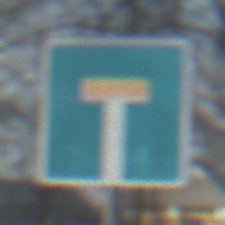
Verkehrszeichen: Sackgasse
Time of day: MorningAfternoon
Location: Outdoor (Suburban)
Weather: PartlyCloudy
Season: NotSpecified
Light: Natural